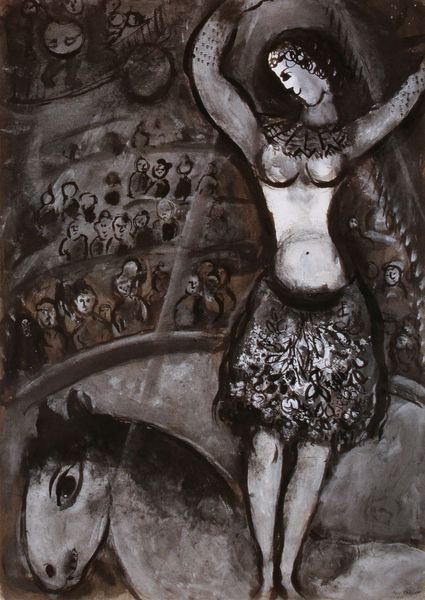
Titel: L'écuyère, Die Reiterin
Künstler: Marc Chagall
Institution: Privatsammlung
Schlagwörter: hand, kopf, mann, nackt, schatten, weiß, aquarell, frauen, menschen, mädchen, sand, blume, blumen, braun, brust, busen, frau, grau, haar, hut, hüte, kleid, lampe, licht, lichter, mund, männer, nase, schmuck, schwarz, skizze, zeichnung, blick, blüten, dach, rot, tier, zaun, meschen, muster, ornament, rock, tanz, gesichter, arm, arme, augen, gesicht, mensch, bild, hände, vorhang, auge, haare, stehend, kind, publikum, tänzerin, locken, ohren, kinder, kreis, pferd, beine, mähne, rappe, reiten, reiterin, ritt, lächeln, sitze, man, tutu, tütü, zuschauer, bank, vorhänge, bauch, bauchnabel, knie, ränge, zuschauerraum, lachen, tusche, lichtstrahl, blumenmuster, balustrade, kohle, strahl, zirkus, stand, bleistift, entwurf, bänke, manege, cana, nüstern, spektakel, gucken, chagall, michael, zelt, akrobatik, artist, artistin, kunststück, abgrenzung, zeltdach, marc chagall, lachend, chagal, strahler, dethleffs, kunststück7, pferdrücken, zirku